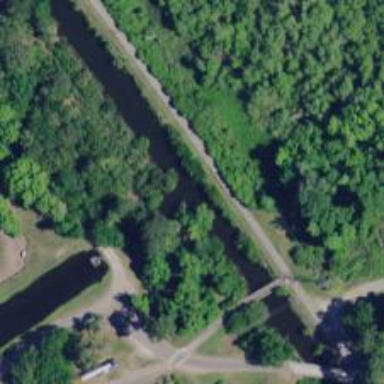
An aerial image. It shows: Canal.